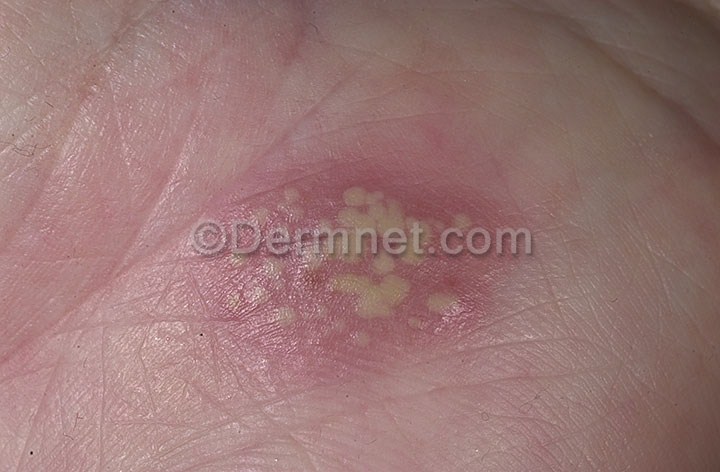
Disease: Warts Molluscum and other Viral Infections